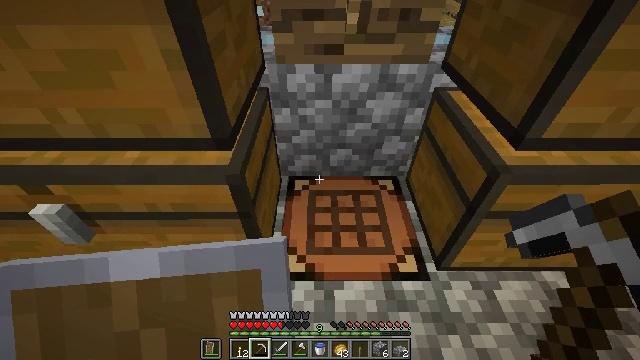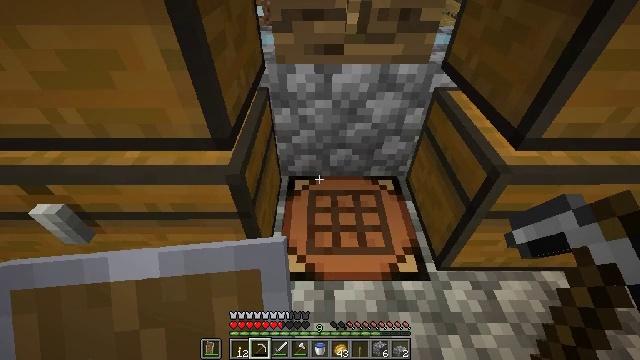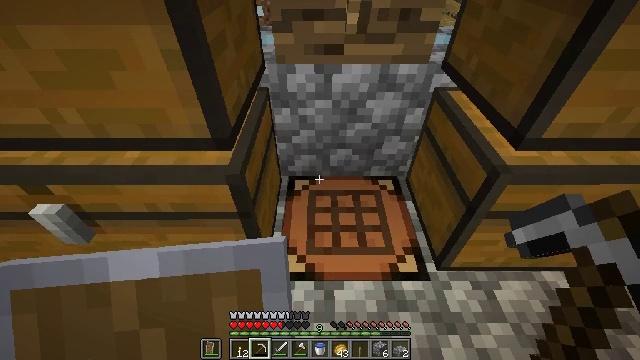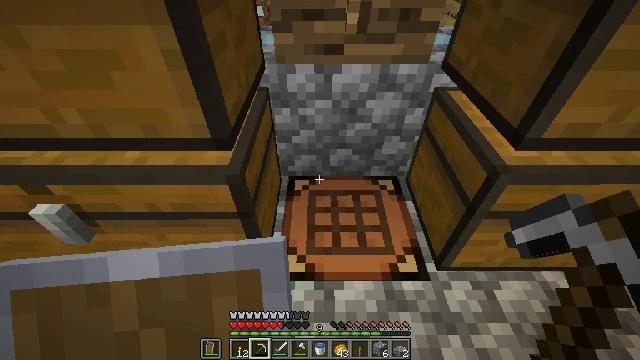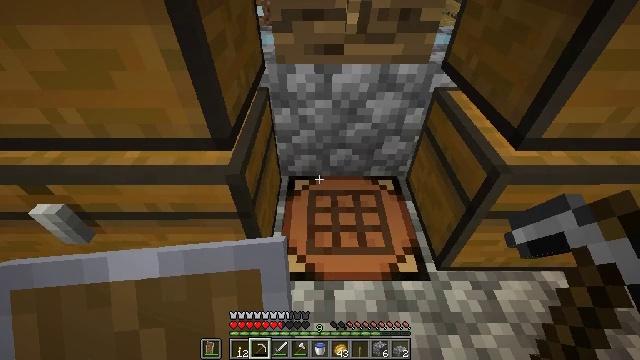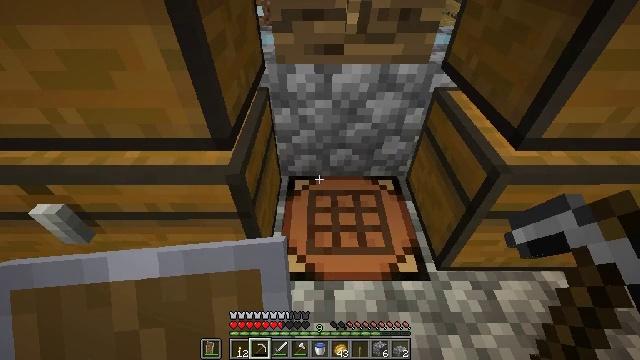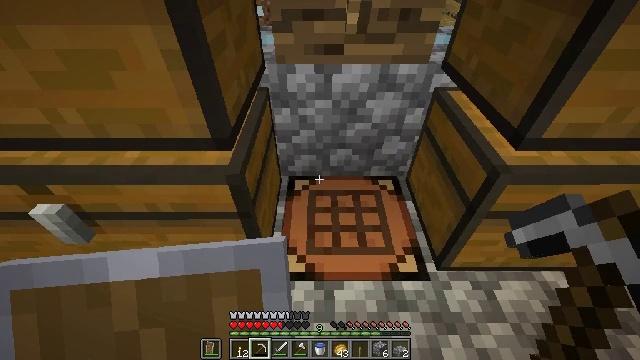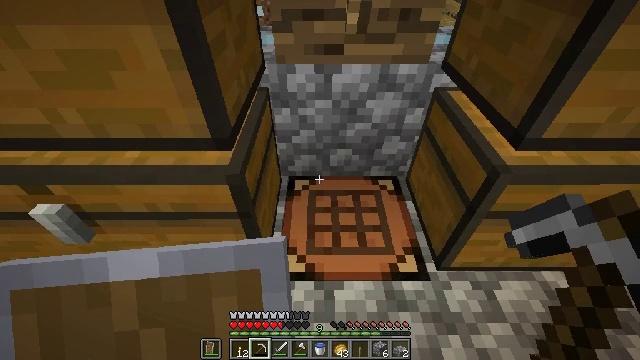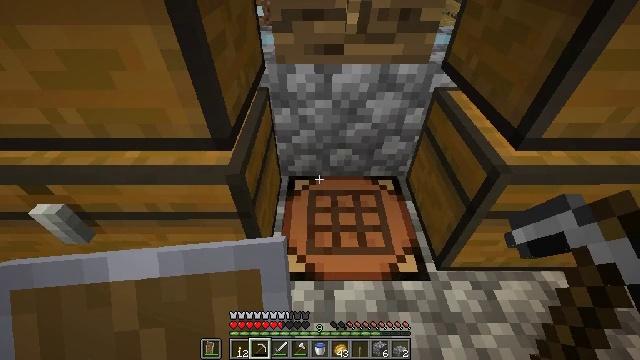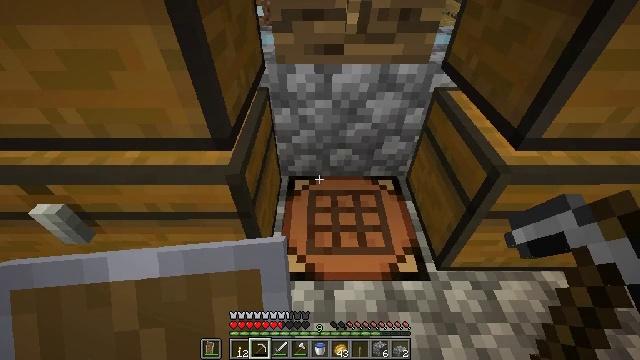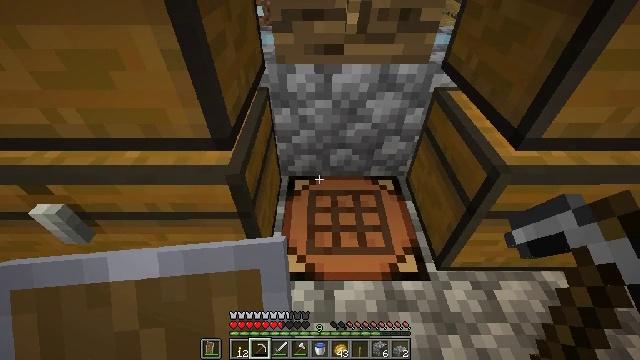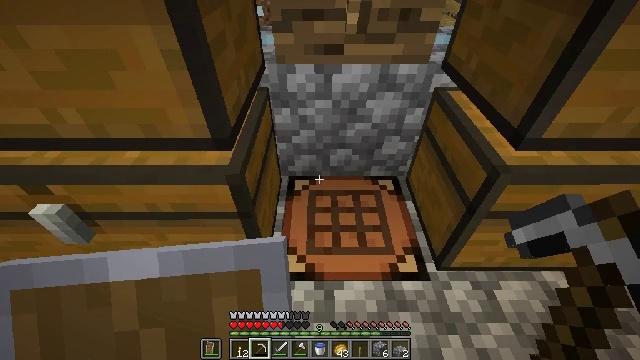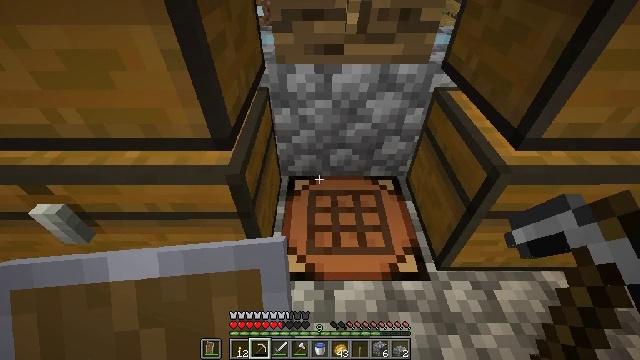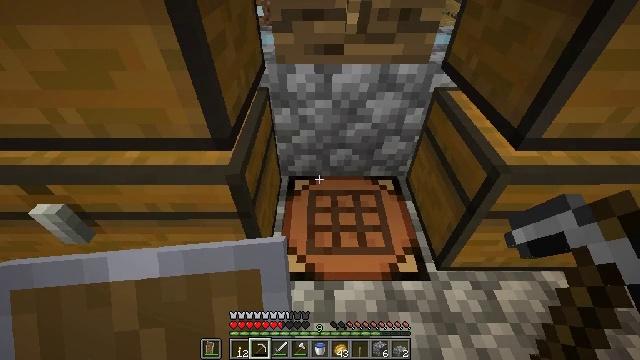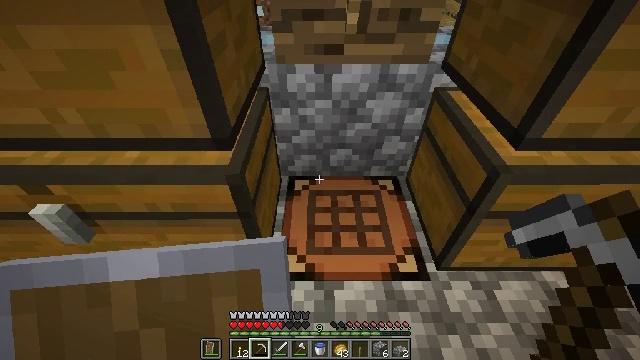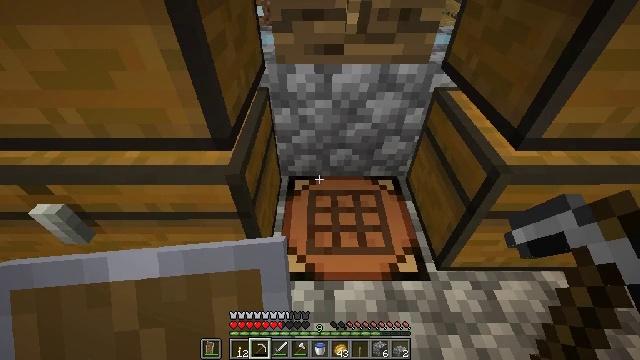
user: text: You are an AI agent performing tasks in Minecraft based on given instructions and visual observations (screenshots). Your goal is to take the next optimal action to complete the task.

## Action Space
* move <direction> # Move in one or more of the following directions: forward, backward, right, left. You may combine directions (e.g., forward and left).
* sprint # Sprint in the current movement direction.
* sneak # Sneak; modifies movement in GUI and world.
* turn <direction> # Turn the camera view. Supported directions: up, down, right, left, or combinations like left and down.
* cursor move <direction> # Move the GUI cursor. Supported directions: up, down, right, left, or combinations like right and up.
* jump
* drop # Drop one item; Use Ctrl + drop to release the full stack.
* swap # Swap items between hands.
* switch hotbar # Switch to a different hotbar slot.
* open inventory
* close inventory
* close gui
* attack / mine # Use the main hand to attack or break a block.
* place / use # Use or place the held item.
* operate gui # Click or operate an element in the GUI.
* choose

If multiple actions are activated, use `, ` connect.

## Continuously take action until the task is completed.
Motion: motion action
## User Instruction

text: Take materials to the crafting table and make a repeater.
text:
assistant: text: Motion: no_op
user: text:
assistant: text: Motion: no_op
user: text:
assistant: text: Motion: no_op
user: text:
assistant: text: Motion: no_op
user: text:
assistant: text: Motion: no_op
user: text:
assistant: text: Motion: no_op
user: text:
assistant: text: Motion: no_op
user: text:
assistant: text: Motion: no_op
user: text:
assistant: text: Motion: no_op
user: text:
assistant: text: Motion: no_op
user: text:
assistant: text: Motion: no_op
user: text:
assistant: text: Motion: no_op
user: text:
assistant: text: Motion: no_op
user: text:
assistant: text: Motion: no_op
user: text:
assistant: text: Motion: no_op
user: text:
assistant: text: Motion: no_op
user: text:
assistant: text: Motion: no_op
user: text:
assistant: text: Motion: no_op
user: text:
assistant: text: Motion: no_op
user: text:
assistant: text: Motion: no_op
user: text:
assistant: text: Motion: no_op
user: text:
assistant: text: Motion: no_op
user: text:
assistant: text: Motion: no_op
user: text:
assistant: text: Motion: no_op
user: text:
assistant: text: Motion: no_op
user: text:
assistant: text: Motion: no_op
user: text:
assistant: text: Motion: no_op
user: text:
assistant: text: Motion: no_op
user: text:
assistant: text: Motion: no_op
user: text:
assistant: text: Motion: no_op